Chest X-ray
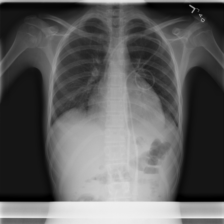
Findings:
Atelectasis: negative
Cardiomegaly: negative
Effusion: positive
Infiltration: negative
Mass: negative
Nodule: negative
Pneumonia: negative
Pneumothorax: negative
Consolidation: negative
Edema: negative
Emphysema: negative
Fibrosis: negative
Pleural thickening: negative
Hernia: negative